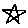
Label: star